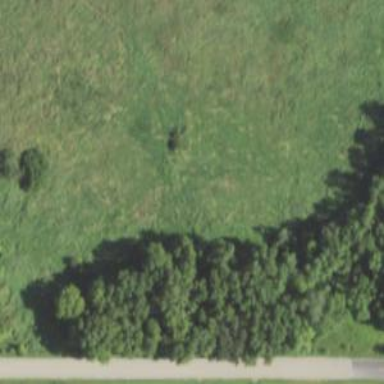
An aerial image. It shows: Path.